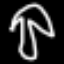
Label: mushroom